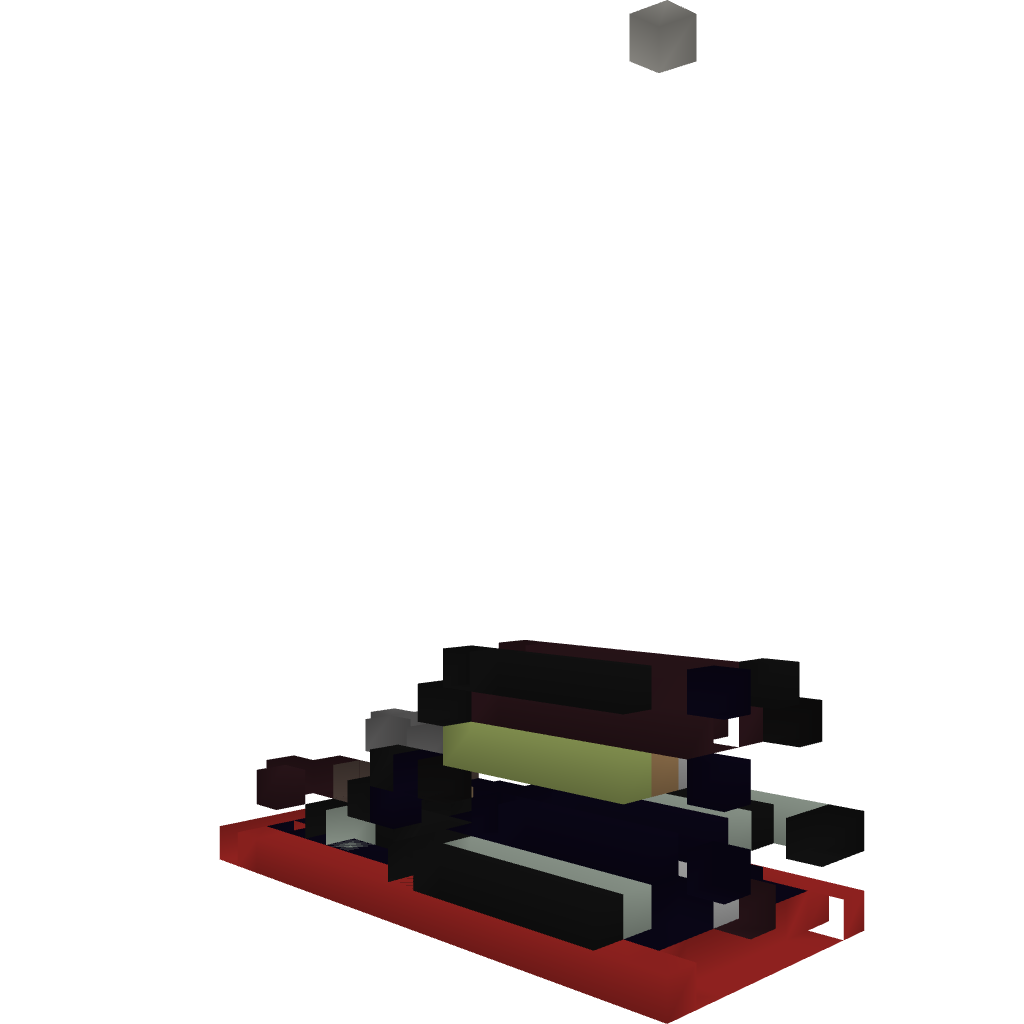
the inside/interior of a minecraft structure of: Biggest Cannon Ever!